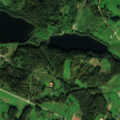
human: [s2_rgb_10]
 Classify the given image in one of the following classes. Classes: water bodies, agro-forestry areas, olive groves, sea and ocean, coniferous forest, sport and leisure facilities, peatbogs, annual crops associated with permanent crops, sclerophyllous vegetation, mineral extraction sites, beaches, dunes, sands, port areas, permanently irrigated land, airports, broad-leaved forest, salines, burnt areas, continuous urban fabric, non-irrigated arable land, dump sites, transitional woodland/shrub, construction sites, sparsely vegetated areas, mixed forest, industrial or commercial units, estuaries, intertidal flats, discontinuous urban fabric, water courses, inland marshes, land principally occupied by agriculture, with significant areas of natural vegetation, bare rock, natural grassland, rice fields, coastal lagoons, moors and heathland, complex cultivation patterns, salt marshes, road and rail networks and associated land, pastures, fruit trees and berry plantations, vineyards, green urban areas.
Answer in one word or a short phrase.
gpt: discontinuous urban fabric, fruit trees and berry plantations, pastures, complex cultivation patterns, land principally occupied by agriculture, with significant areas of natural vegetation, mixed forest, transitional woodland/shrub